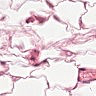
Metastatic tissue present: no